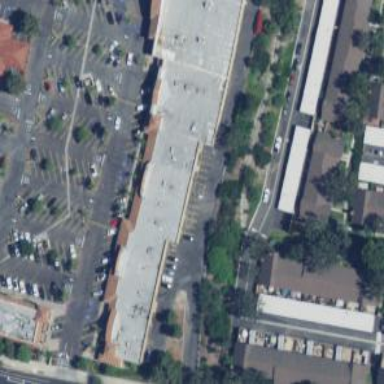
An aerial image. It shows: Retail building.